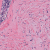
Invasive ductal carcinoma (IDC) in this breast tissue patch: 1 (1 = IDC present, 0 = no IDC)